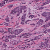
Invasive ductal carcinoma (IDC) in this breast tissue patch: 1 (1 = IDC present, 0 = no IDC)